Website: slack
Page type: payment
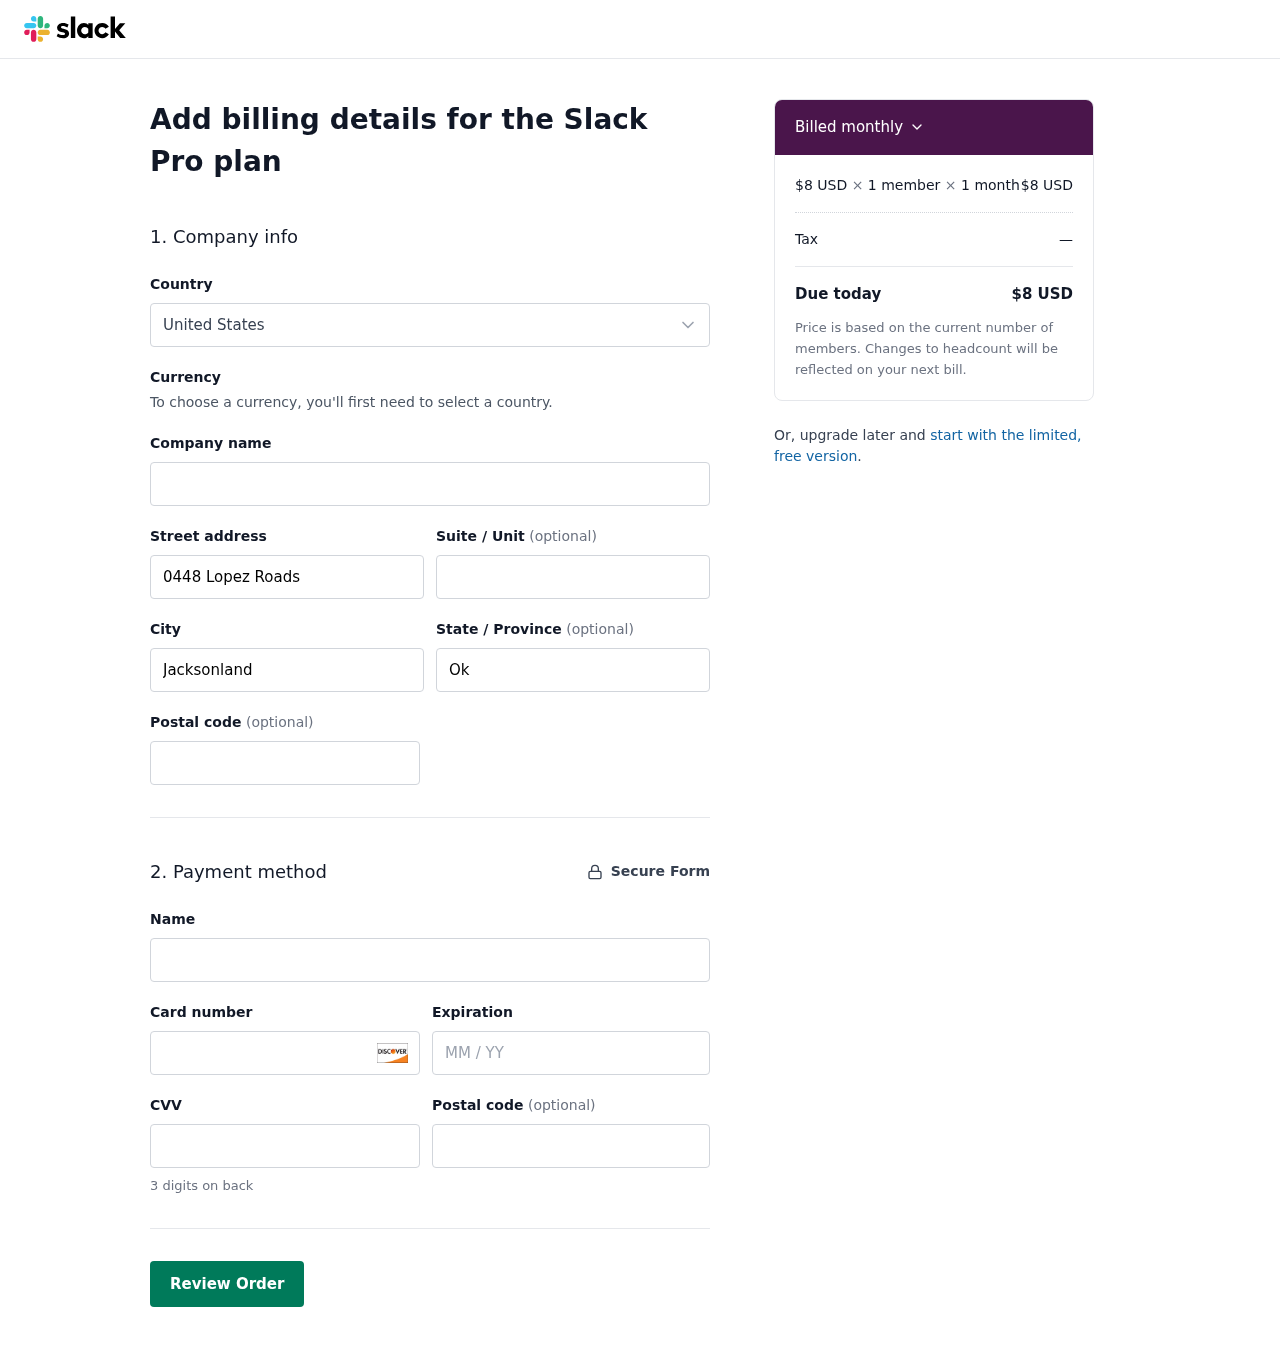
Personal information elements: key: PII_COUNTRY
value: United States
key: PII_STREET
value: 0448 Lopez Roads
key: PII_CITY
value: Jacksonland
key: PII_STATE
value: Oklahoma
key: PII_POSTCODE
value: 28572
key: PII_FULLNAME
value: Donald Krause
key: PII_CARD_NUMBER
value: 6590 3476 9612 3106
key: PII_CARD_EXPIRY
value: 09/27
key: PII_CARD_CVV
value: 576
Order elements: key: ORDER_PRICE_PER_MEMBER
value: $8 USD
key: ORDER_NUM_MEMBERS
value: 1 member
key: ORDER_NUM_MONTHS
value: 1 month
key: ORDER_SUBTOTAL
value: $8 USD
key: ORDER_TAX
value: —
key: ORDER_TOTAL
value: $8 USD